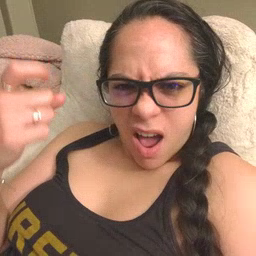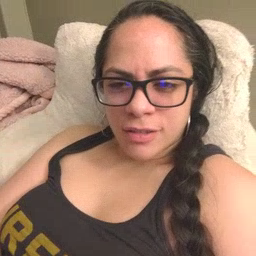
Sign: because